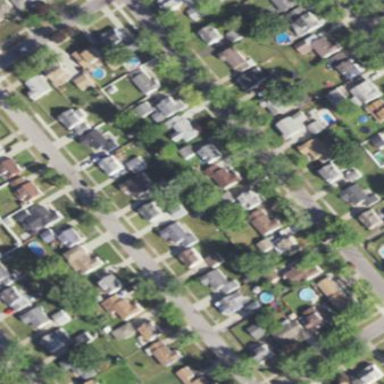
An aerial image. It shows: This residential area consists of single-family homes.